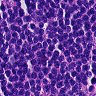
Metastatic tissue present: no